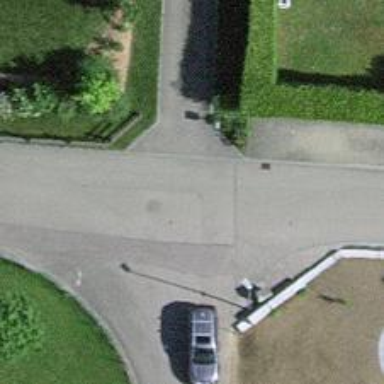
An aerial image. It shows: Residential road.